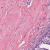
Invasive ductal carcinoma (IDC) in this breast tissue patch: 0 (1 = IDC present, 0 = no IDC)